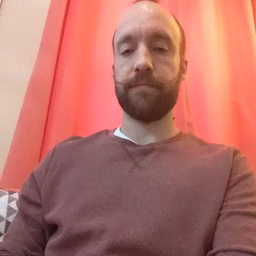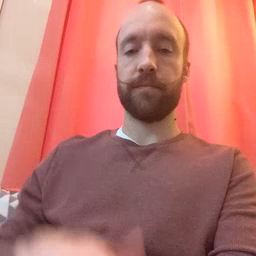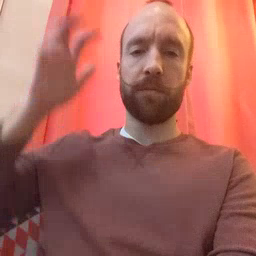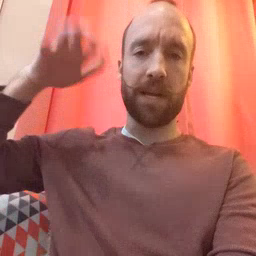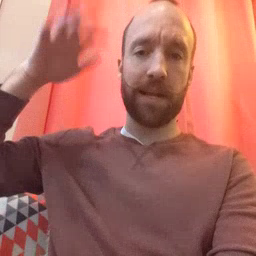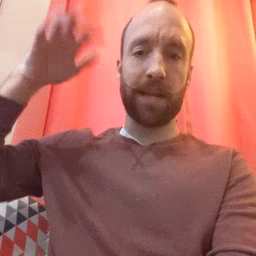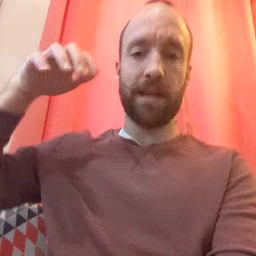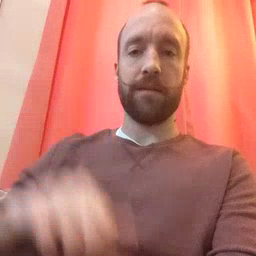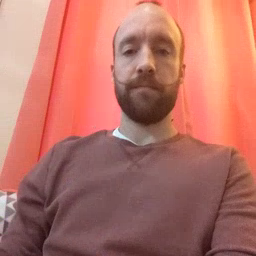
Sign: rain